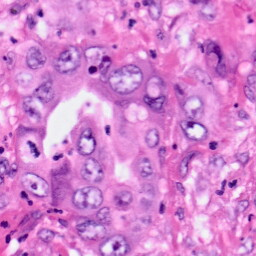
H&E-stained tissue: Pancreatic